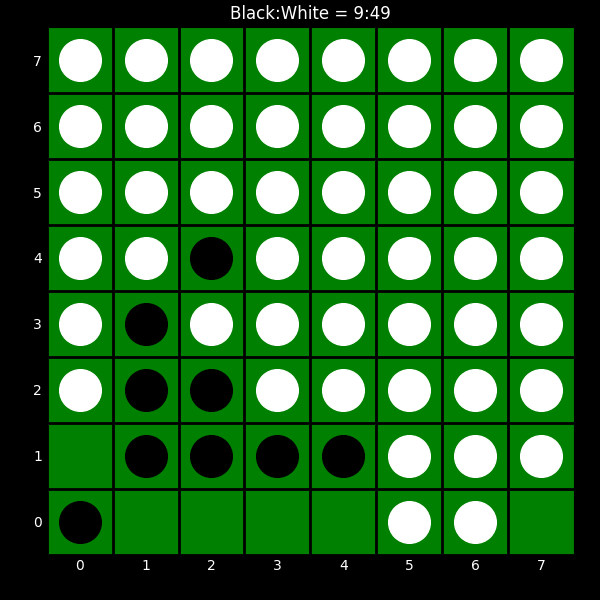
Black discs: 9
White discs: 49